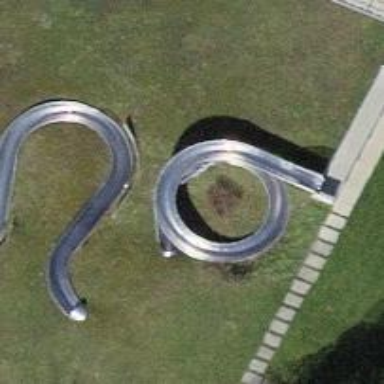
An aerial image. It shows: Water slide attraction.